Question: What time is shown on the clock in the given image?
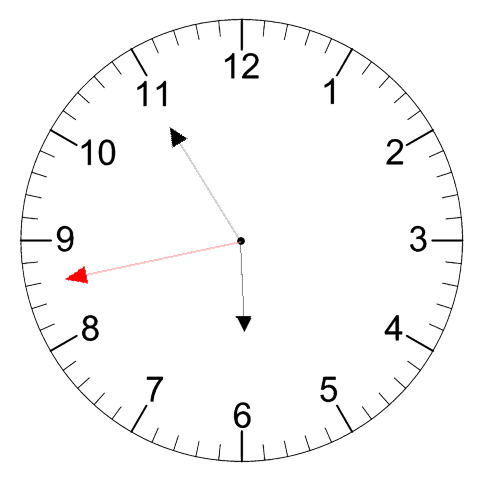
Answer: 05:54:43